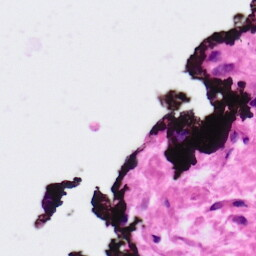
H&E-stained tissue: Ovarian